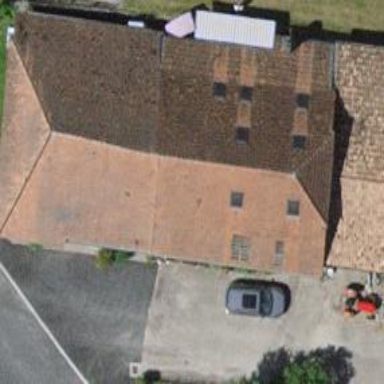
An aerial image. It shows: Farm building.